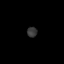
Tissue: prostate
Cell type: Myeloid cells
Senescence score: 0.7633
Nuclear area (px): 99
Mean DAPI intensity: 55.232